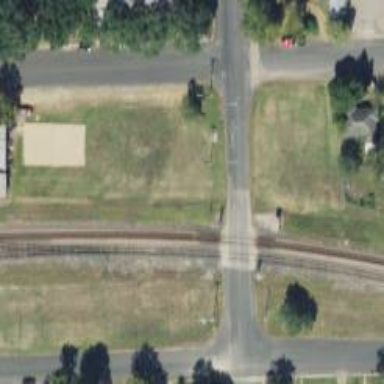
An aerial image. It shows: Level crossing with both lights and saltire in place.